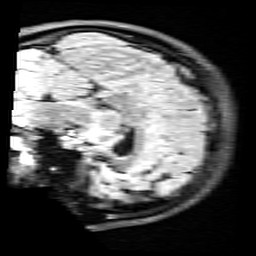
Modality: FLAIR
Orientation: sagittal
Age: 22
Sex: female
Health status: healthy
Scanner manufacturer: siemens
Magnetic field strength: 3 T
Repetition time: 9 s
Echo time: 0.088 s